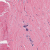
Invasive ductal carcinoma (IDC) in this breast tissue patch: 0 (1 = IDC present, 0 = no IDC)